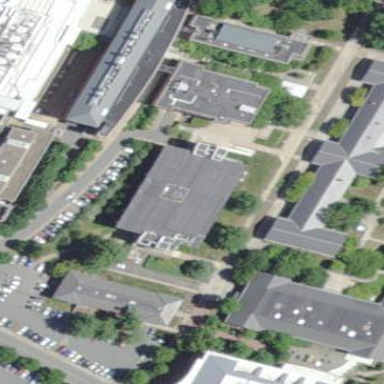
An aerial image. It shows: Building part with flat roof.